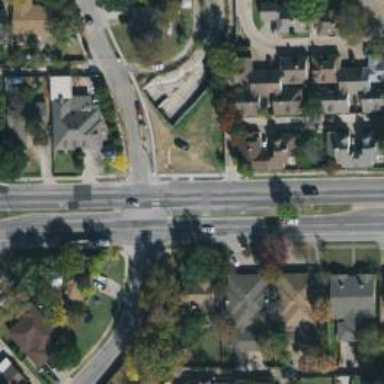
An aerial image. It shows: Alley classified as service road.